Question: When I add to my 'JMenuItem' new Icon or 'ImageIcon', then the text becomes the same color as the icon.

My code:
'''
JMenuButton red = new JMenuItem("Red", getIcon(Color.RED));
private Icon getIcon(Color color){
return new Icon() {
@Override
public void paintIcon(Component c, Graphics g, int x, int y) {
Graphics2D g2 = (Graphics2D)g;
g2.translate(x,y);
g2.setPaint(color);
g2.setRenderingHint(RenderingHints.KEY_ANTIALIASING,
RenderingHints.VALUE_ANTIALIAS_ON);
g2.fillOval( 0, 2, 10, 10 );
g2.translate(-x,-y);
}
@Override
public int getIconWidth() {
return 14;
}
@Override
public int getIconHeight() {
return 14;
}
};
}
'''
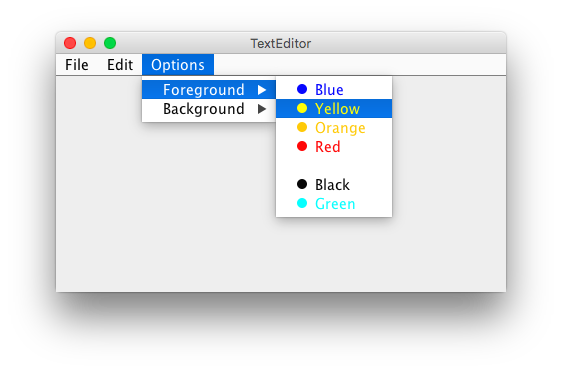
Answer: '''
Graphics2D g2 = (Graphics2D)g;
'''
Don't just cast the 'Graphics' object to a 'Graphics2D'.
Any changes you make to the 'Graphics2D' object will be retained by the 'Graphics' object.
Instead create a separate Graphics object that you can temporarily customize:
'''
Graphpics2D g2 = (Graphics2D)g.create();
// do custom painting
g2.dispose();
'''
Now the changes will only apply to the custom painting code.